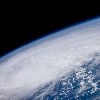
Label: cloud